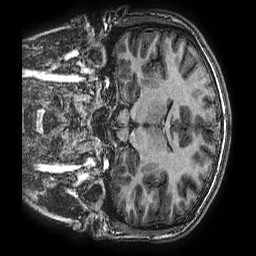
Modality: T1w
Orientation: coronal
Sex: male
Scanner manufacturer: ge
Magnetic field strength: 3 T
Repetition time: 0.00766 s
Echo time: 0.003476 s